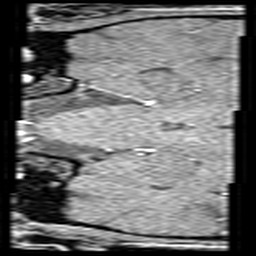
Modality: angio
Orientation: coronal
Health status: ill
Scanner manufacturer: siemens
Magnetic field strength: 3 T
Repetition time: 0.023 s
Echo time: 0.0042 s